Question: I'm using jQuery 1.2.7 (I cannot upgrade)
In order to trigger events when a dropdown menu selected value changes, I've been told to use the following code:
'''
$('#dropdownWidget').bind($.browser.msie ? 'click' : 'change', function(event) {
//myEvent
});
'''
This is a screenshot of the widget:

It works perfectly on all browsers, however in IE, the event is triggered everytime the user clicks on the widget (even before the new value is selected).
Since I'm triggering AJAX calls, I cannot tolerate this. Thanks
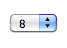
Answer: so why have you added a check for 'msie'?
simply try following:
'''
$('#dropdownWidget').bind('change', function(event) {
alert('test'); //myEvent
});
'''